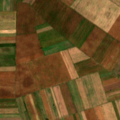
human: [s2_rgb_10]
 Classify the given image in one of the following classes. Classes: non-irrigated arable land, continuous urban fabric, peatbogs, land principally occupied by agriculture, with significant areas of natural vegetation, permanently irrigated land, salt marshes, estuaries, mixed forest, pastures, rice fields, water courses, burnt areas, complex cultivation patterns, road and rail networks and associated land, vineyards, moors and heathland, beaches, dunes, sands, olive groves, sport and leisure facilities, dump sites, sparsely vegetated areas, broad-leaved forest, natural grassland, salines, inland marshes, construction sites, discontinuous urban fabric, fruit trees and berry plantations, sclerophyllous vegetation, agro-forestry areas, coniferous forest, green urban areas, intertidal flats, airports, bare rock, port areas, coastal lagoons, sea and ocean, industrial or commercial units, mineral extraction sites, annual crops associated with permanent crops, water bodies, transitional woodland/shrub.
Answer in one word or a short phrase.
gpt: non-irrigated arable land